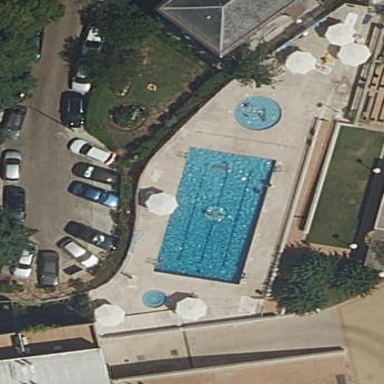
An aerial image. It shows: Swimming pool located in leisure land.